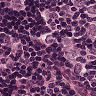
Metastatic tissue present: yes